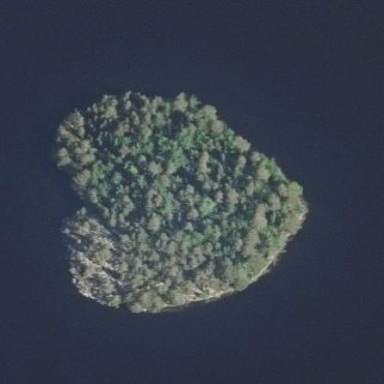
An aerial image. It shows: Islet covered with woodland.